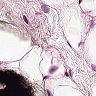
Metastatic tissue present: no